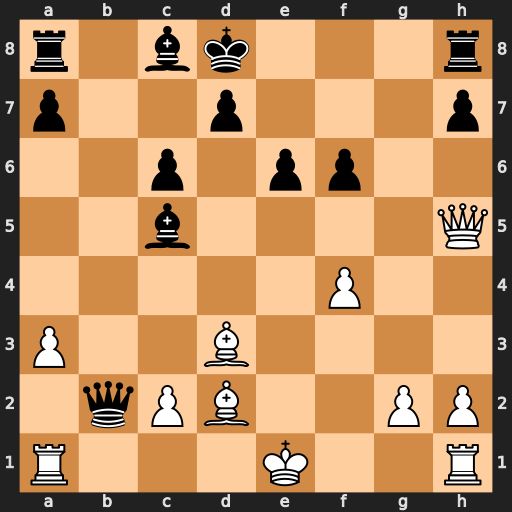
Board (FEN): r1bk3r/p2p3p/2p1pp2/2b4Q/5P2/P2B4/1qPB2PP/R3K2R
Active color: w
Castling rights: KQ
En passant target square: -
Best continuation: Qxc5 Qxa1+ Kf2